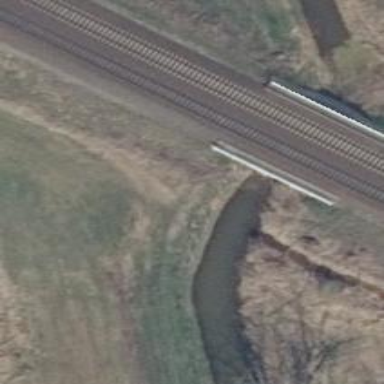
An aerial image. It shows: Man-made bridge.